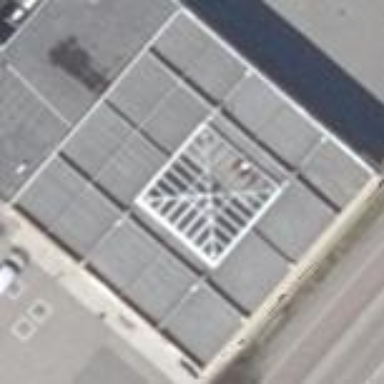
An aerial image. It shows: View of roof of building.